Question: I've programatically set the width and height of my Today widget, and those changes are reflected when I run my app on my phone. However in my storyboard, the height has not changed (so I can't really position objects properly).

How can I set the view size in IB? It doesn't let me change the width/height at the moment.
EDIT: This post is about how to set up the layout it in storyboard, not how to code the widget which I can do.
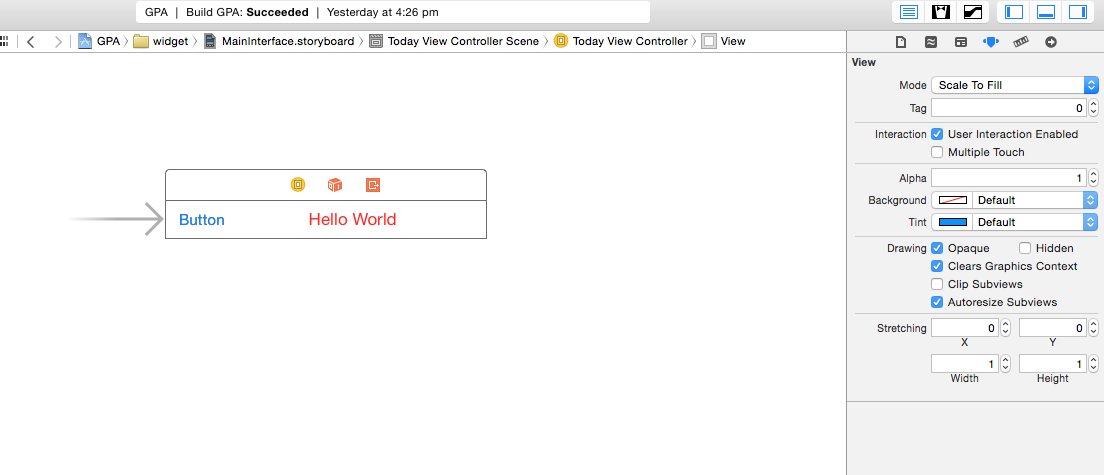
Answer: Select the view in IB, click the ruler icon (Size inspector?), then there's a height field that you can change to whatever you want